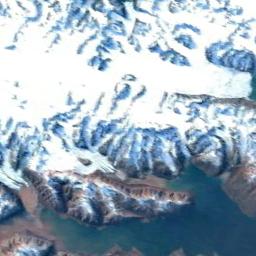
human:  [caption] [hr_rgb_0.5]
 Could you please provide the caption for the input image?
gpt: The snowberg is covered with glaciers and a blue lake is next to the snowberg .

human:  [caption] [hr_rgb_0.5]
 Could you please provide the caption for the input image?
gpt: The snow berg is next to the lake .

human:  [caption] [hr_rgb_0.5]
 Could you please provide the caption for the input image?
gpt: The snowberg is covered with snow .

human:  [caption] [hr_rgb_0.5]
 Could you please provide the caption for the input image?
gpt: A large mountain covered in snow is surrounded by blue water .

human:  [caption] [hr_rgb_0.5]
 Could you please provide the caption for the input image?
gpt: There are full of snow on the snowberg beside a river .